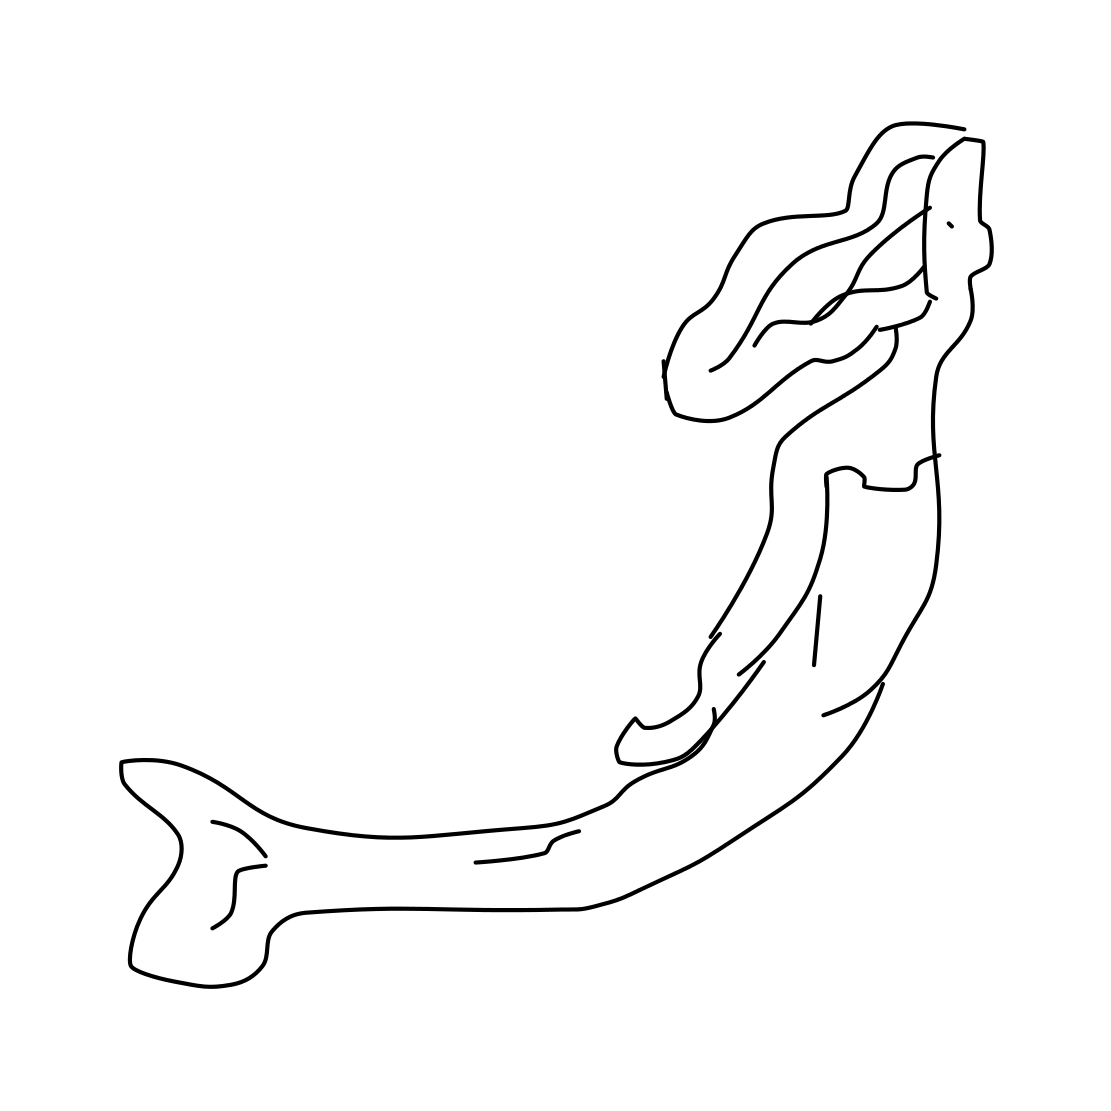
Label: mermaid